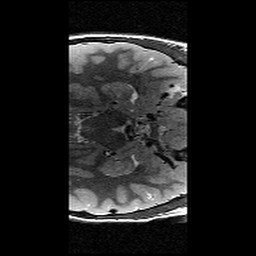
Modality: T2w
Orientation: axial
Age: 10
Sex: male
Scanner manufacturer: siemens
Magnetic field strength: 3 T
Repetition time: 9.23 s
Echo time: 0.067 s